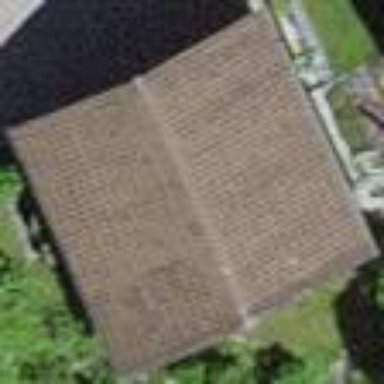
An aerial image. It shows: Group of garages.